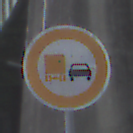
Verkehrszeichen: UeberholverbotKraftfahrzeuge
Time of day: MorningAfternoon
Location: Outdoor (Suburban)
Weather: Overcast
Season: NotSpecified
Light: Natural